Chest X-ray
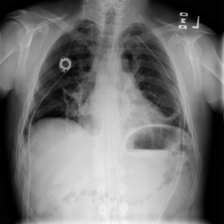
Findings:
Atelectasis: positive
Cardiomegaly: negative
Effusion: negative
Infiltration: positive
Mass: negative
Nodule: negative
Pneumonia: negative
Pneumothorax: negative
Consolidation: negative
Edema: negative
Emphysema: negative
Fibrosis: negative
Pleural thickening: negative
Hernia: negative